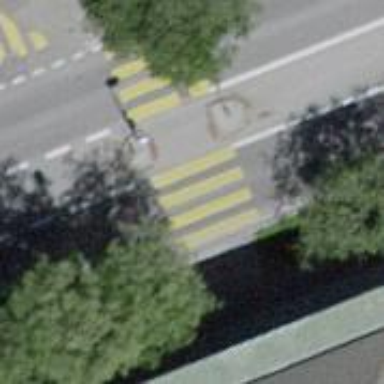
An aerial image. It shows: Uncontrolled zebra crossing with central island.